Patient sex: M
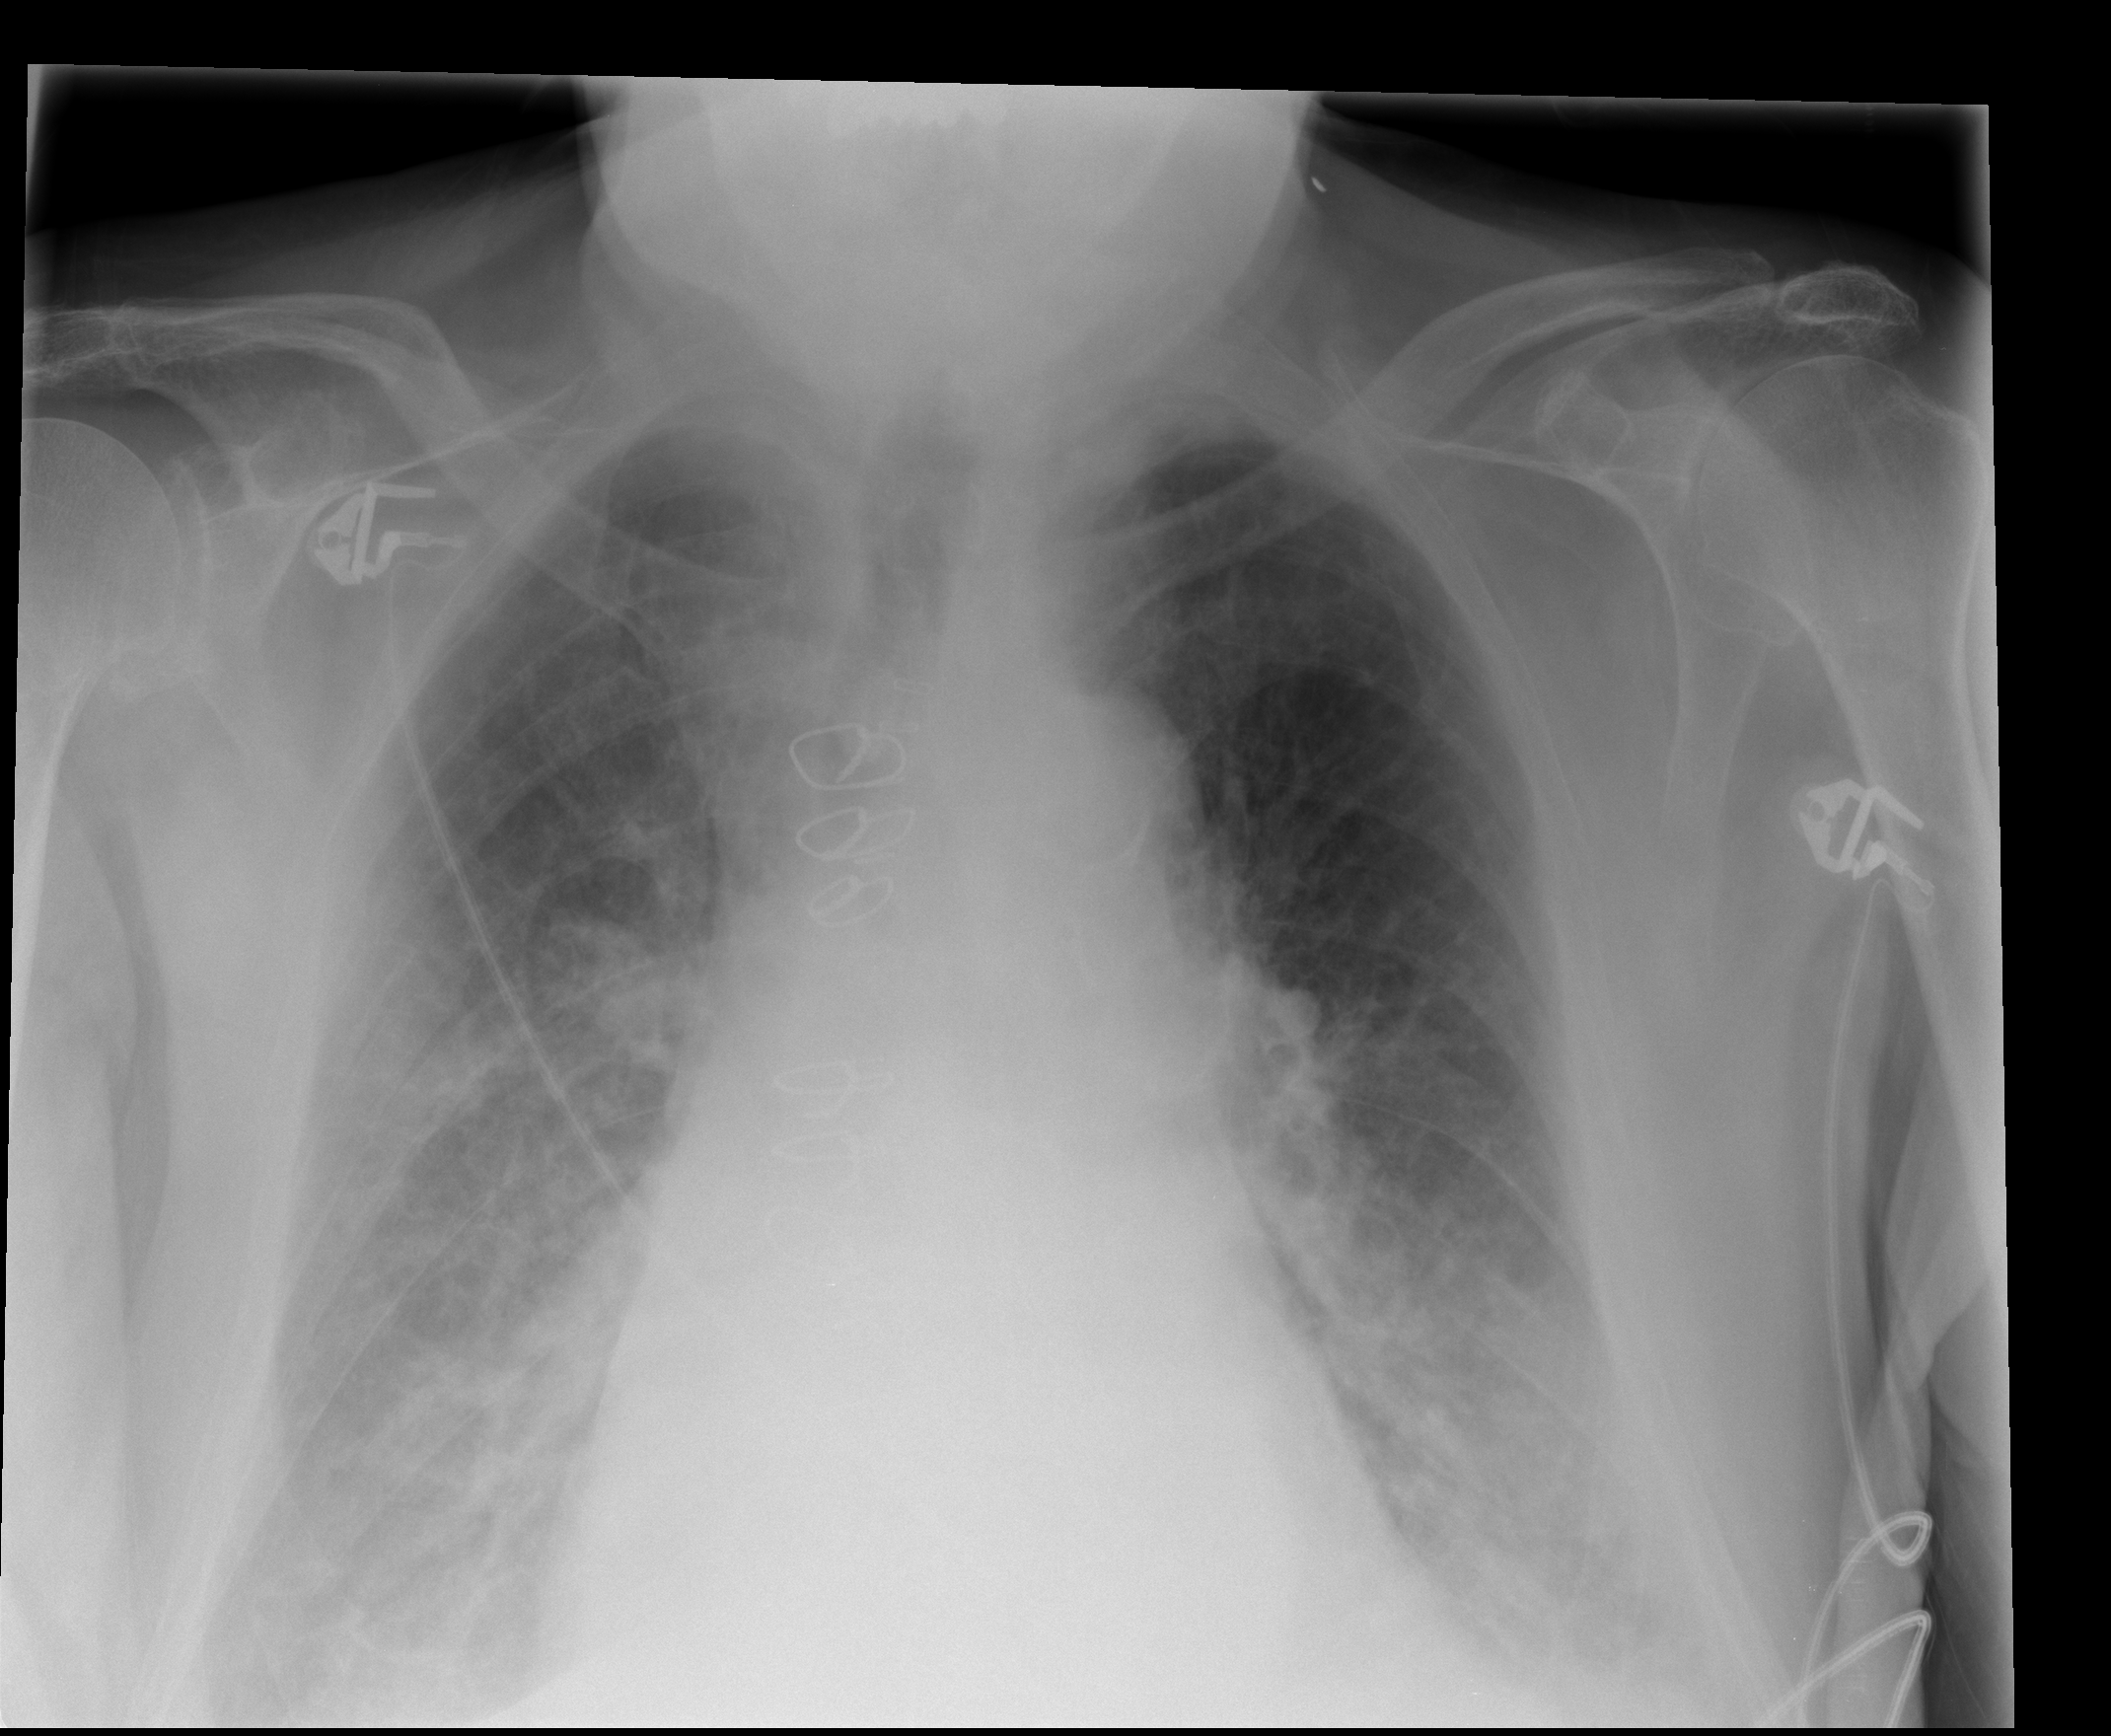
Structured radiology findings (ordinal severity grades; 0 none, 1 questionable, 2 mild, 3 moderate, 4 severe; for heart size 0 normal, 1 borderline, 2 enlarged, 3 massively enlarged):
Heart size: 2
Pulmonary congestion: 0
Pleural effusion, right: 2
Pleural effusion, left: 2
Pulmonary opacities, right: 0
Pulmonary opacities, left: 0
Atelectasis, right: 2
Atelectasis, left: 2